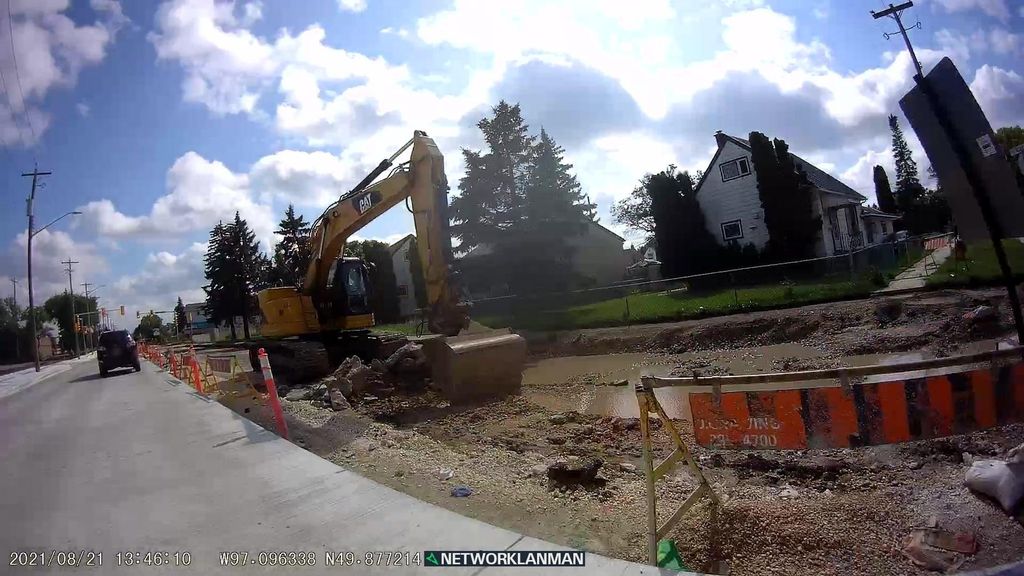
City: winnipeg